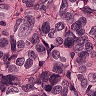
Metastatic tissue present: yes